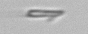
Label: fiber